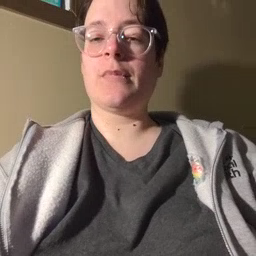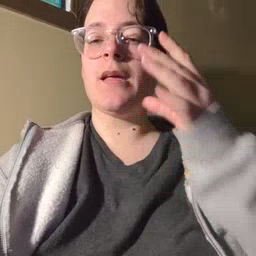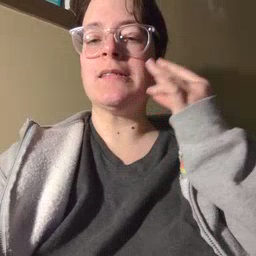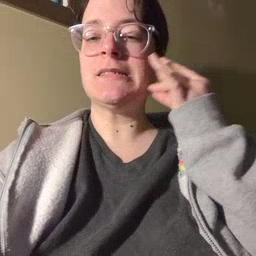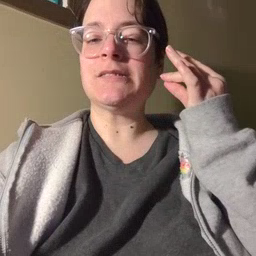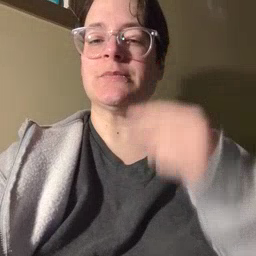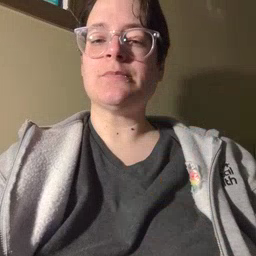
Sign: cat